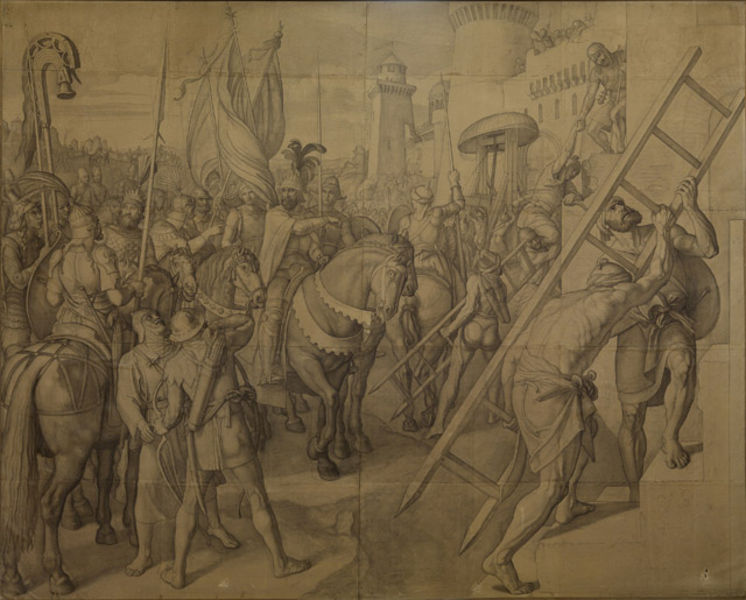
Titel: Agramant, König der Sarazenen, bestürmt Paris
Künstler: Julius Schnorr von Carolsfeld
Standort: Karlsruhe
Institution: Staatliche Kunsthalle Karlsruhe
Schlagwörter: angriff, dunkel, feder, fuß, gruppe, himmel, kampf, kämpfer, mann, nackt, schatten, umhang, weiß, wolken, frauen, menschen, ocker, stadt, braun, frankreich, frau, grau, hell, hintergrund, hut, licht, männer, rücken, schwarz, skizze, zeichnung, schirm, schloss, tier, tiere, beige, masse, menge, alt, bart, bärte, wand, diener, federn, steine, tod, tragen, häuser, mantel, gitarre, krone, renaissance, pferd, pferde, reiter, turm, federbusch, huf, hufe, mähne, reiten, sattel, schweif, zaumzeug, spanien, bein, füße, schiff, papier, leiste, bogen, fahnen, italien, stab, fahne, flagge, schwer, mauer, grafik, graphik, platz, sepia, figuren, romantik, banner, gewalt, krieg, leiter, schlacht, sturm, treppe, treppen, könig, lanze, soldaten, muskeln, deutsch, stimmung, stufe, stufen, tiefe, wade, zeigen, oberkörper, tor, zinnen, barfuss, schild, antike, lendentuch, burg, orient, türme, palast, aufruhr, stürmen, festung, geschirr, druck, radierung, stich, attacke, militär, revolution, schilder, schwarzweiß, schwert, säbel, uniformen, waffen, überfall, aufstand, soldat, waffe, bürger, schirme, tumult, volk, bleistift, helm, herrscher, entwurf, ritter, armee, heer, kämpfen, rüstung, besetzung, bleistiftzeichnung, römer, wappen, besuch, helme, glocke, sklave, jesus, sterben, mauern, kavallerie, ross, hilfe, muskel, gefangene, mittelalter, eroberung, krieger, historienmalerei, stadtmauer, baldachin, kreuzzug, lanzen, feldherr, tempel, männder, speer, speere, flaggen, ankunft, aufbruch, parade, wien, jerusalem, turban, köcher, biblisch, pfeil, klettern, glocken, pfeile, raster, araber, sultan, steigen, bogenschütze, statik, palst, rüstungen, prag, besatzung, standarten, zeichnug, sperr, siegeszug, sänfte, konstantinopel, cornelius, bastille, barfüßig, fahnene, leitern, türken, mit, burgturm, sezene, helmzier, krief, belagerung, burgfried, befehl, führer, quadriert, söldner, erstürmung, stürmung, schalcht, erstürmen, einnahme, grußße, lnaze, gusserker, baödachin, fane, en, 1750, lieter, oferd, soldten, einnehmen, schilkd, beglagerung, besetzen, coellp, kruezzug, fkreig, anleitern, fahnen wimpel, raduerung, #soldat, ritzter, erorberung, leiter burg belagerung, fahne mauer